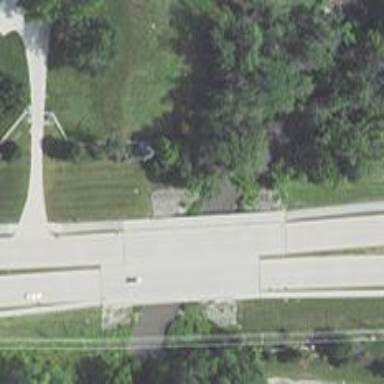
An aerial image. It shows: Cycleway bridge with asphalt surface.